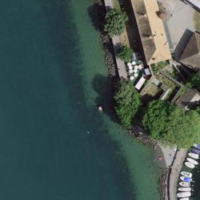
EUNIS habitat code: 14
Species observed at this site:
Mergus serrator
Anas platyrhynchos
Larus canus
Passer domesticus
Campanula rotundifolia
Chroicocephalus ridibundus
Vespula germanica
Phalacrocorax carbo
Erigeron canadensis
Ficus carica
Columba livia
Onychogomphus forcipatus